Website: crate-barrel
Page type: review-order
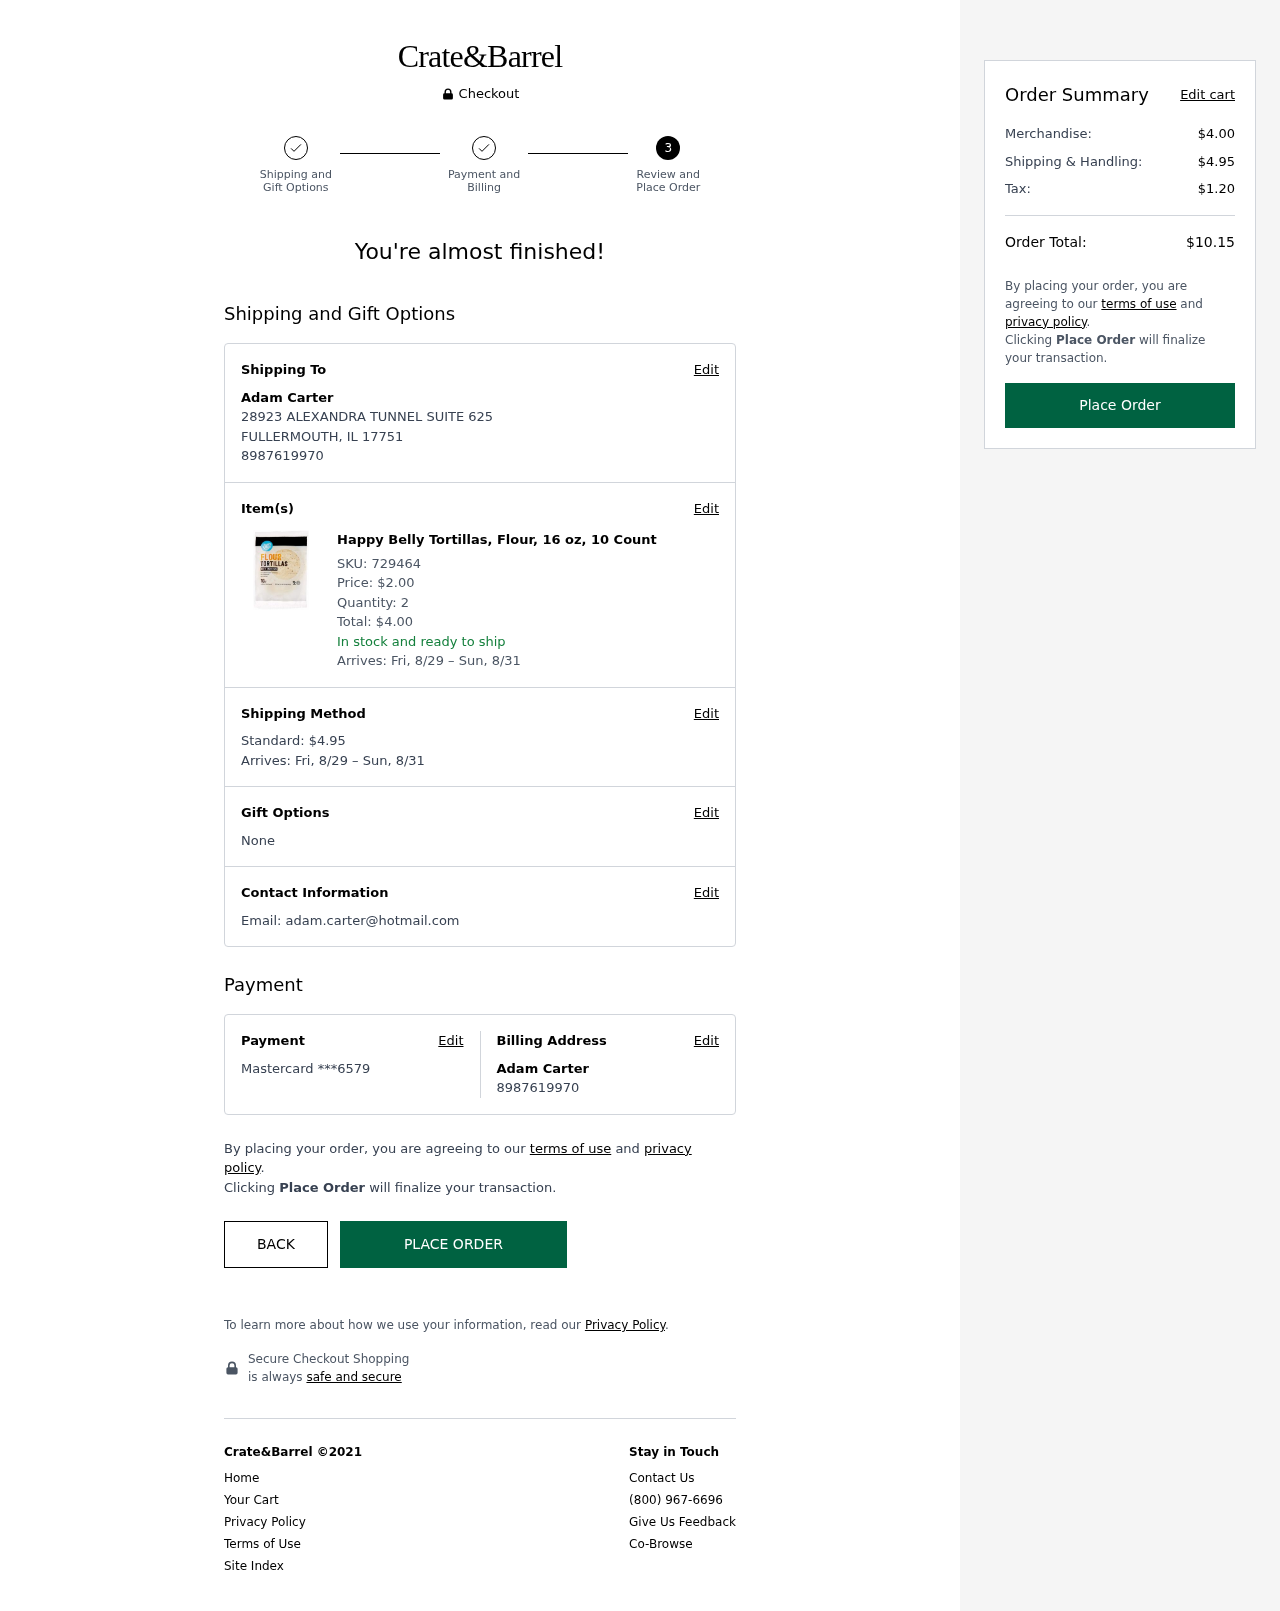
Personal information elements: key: PII_CARD_LAST4
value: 6579
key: PII_CARD_TYPE
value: Mastercard
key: PII_CITY_STATE_ZIP
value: FULLERMOUTH, IL 17751
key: PII_EMAIL
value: adam.carter@hotmail.com
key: PII_FULLNAME
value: Adam Carter
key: PII_FULLNAME2
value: Adam Carter
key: PII_PHONE
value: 8987619970
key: PII_PHONE2
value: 8987619970
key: PII_STREET
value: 28923 ALEXANDRA TUNNEL SUITE 625
Product elements: key: PRODUCT1_NAME
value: Happy Belly Tortillas, Flour, 16 oz, 10 Count
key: PRODUCT1_PRICE
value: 2
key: PRODUCT1_QUANTITY
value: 2
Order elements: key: ORDER_SKU
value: SKU: 729464
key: ORDER_ITEM_TOTAL
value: Total: $4.00
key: ORDER_DELIVERY_DATE
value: Arrives: Fri, 8/29 – Sun, 8/31
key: ORDER_SHIPPING_COST
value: $4.95
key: ORDER_SHIPPING_COST
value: Standard: $4.95
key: ORDER_SUBTOTAL
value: $4.00
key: ORDER_TAX
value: $1.20
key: ORDER_TOTAL
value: $10.15